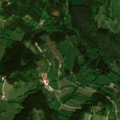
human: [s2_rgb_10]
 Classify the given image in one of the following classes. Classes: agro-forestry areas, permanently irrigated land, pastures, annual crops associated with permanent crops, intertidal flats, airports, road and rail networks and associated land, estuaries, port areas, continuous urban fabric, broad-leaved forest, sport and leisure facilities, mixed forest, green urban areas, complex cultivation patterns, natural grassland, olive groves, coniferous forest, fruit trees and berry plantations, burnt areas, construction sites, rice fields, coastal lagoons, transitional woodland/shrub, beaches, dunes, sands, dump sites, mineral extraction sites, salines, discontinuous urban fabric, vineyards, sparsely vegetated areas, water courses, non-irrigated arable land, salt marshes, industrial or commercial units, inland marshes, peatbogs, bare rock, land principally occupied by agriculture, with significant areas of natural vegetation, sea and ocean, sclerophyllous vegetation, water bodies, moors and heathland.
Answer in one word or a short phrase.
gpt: pastures, complex cultivation patterns, land principally occupied by agriculture, with significant areas of natural vegetation, coniferous forest